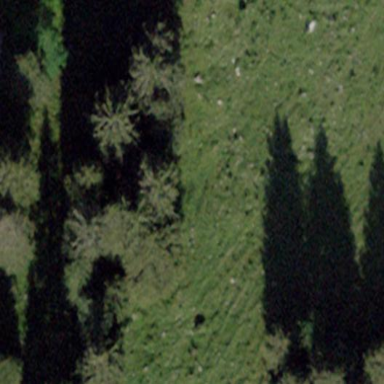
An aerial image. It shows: Forest area.